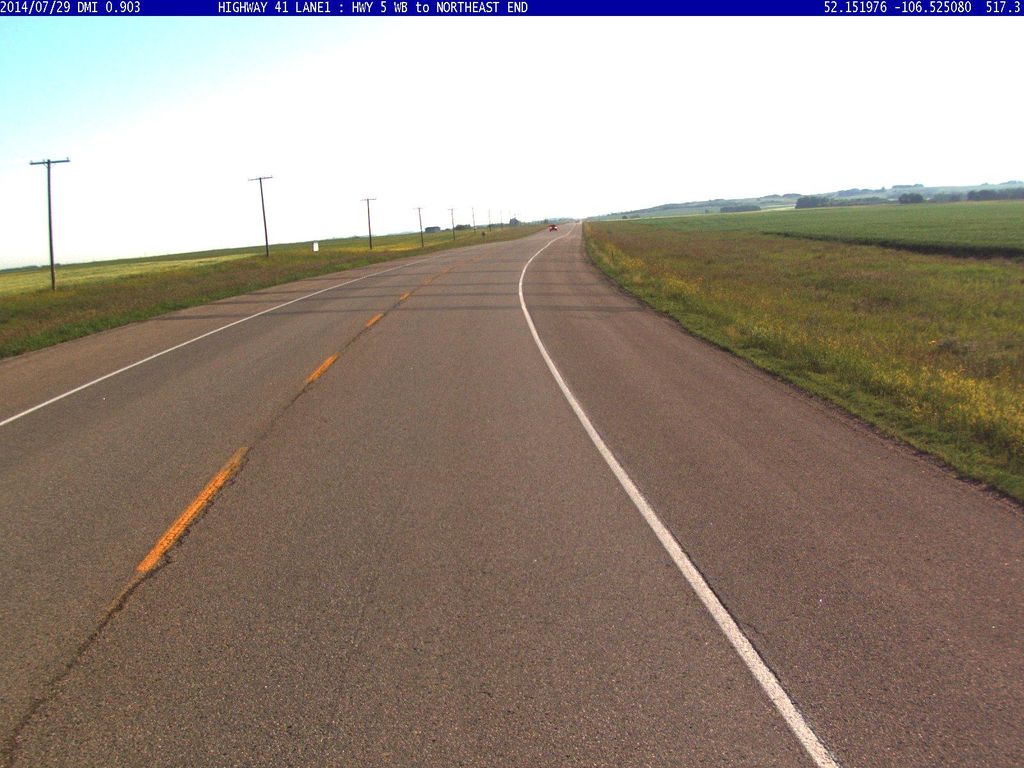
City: saskatoon